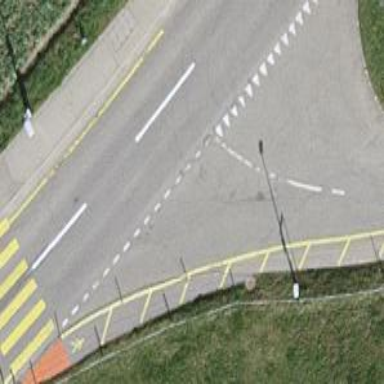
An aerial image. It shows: Road with "give way" sign.